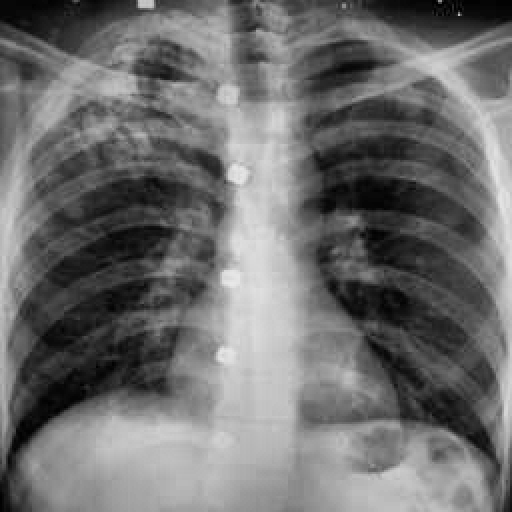
Finding: TUBERCULOSIS